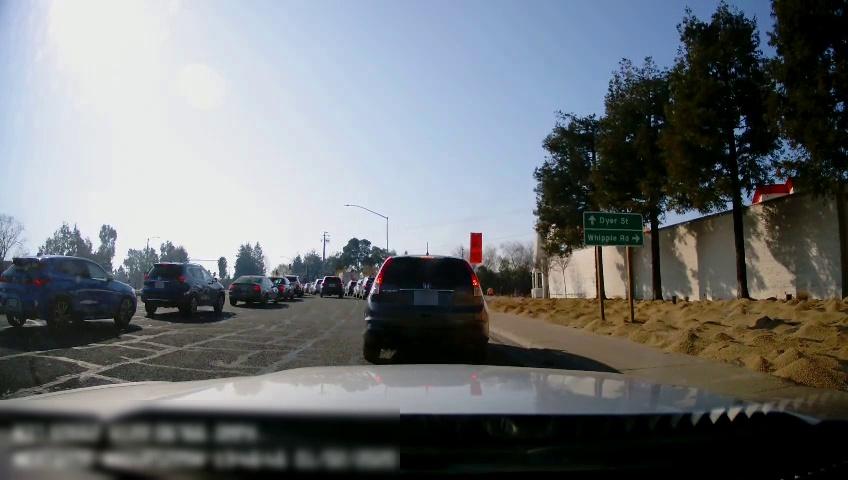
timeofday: Dusk/Dawn/Twilight
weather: Sunny
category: Drivable Space
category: Vehicles | SUV
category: Vehicles | Car
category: Vehicles | SUV
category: Vehicles | SUV
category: Vehicles | SUV
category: Vehicles | Car
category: Vehicles | SUV
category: Vehicles | SUV
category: Vehicles | SUV
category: Vehicles | SUV
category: Vehicles | SUV
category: Vehicles | Truck
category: Traffic | Signs
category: Traffic | Signs